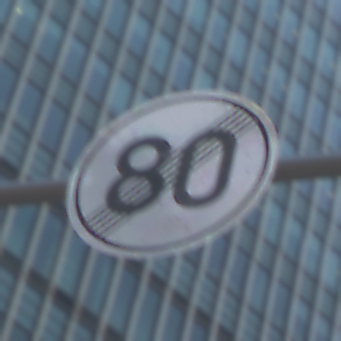
Verkehrszeichen: EndeGeschwindigkeit80
Umgebung: Outdoor, Urban
Tageszeit: MorningAfternoon
Wetter: PartlyCloudy
Licht: Natural
Jahreszeit: NotSpecified
Kontrast: LowContrast